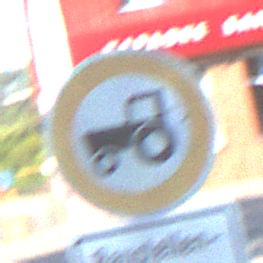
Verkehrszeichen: VerbotKraftfahrzeugeZuegeNichtSchneller25
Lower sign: SonstigeFahrzeugePersonengruppenFrei1
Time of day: MorningAfternoon
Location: Outdoor (Urban)
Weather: Clear
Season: NotSpecified
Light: Natural